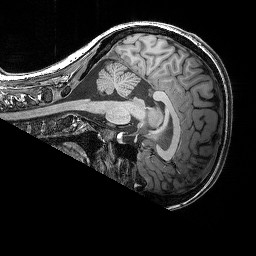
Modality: T1w
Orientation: sagittal
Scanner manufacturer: siemens
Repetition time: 2.25 s
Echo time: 0.00418 s